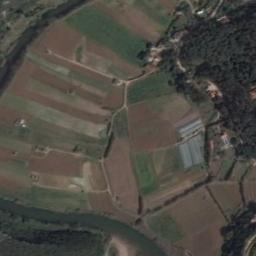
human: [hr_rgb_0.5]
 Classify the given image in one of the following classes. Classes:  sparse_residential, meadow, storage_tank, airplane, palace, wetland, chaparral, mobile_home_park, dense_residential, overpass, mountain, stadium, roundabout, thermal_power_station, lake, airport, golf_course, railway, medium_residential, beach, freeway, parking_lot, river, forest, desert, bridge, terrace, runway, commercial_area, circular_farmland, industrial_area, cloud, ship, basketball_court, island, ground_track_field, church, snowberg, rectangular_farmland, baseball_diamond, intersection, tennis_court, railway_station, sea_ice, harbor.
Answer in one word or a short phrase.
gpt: terrace